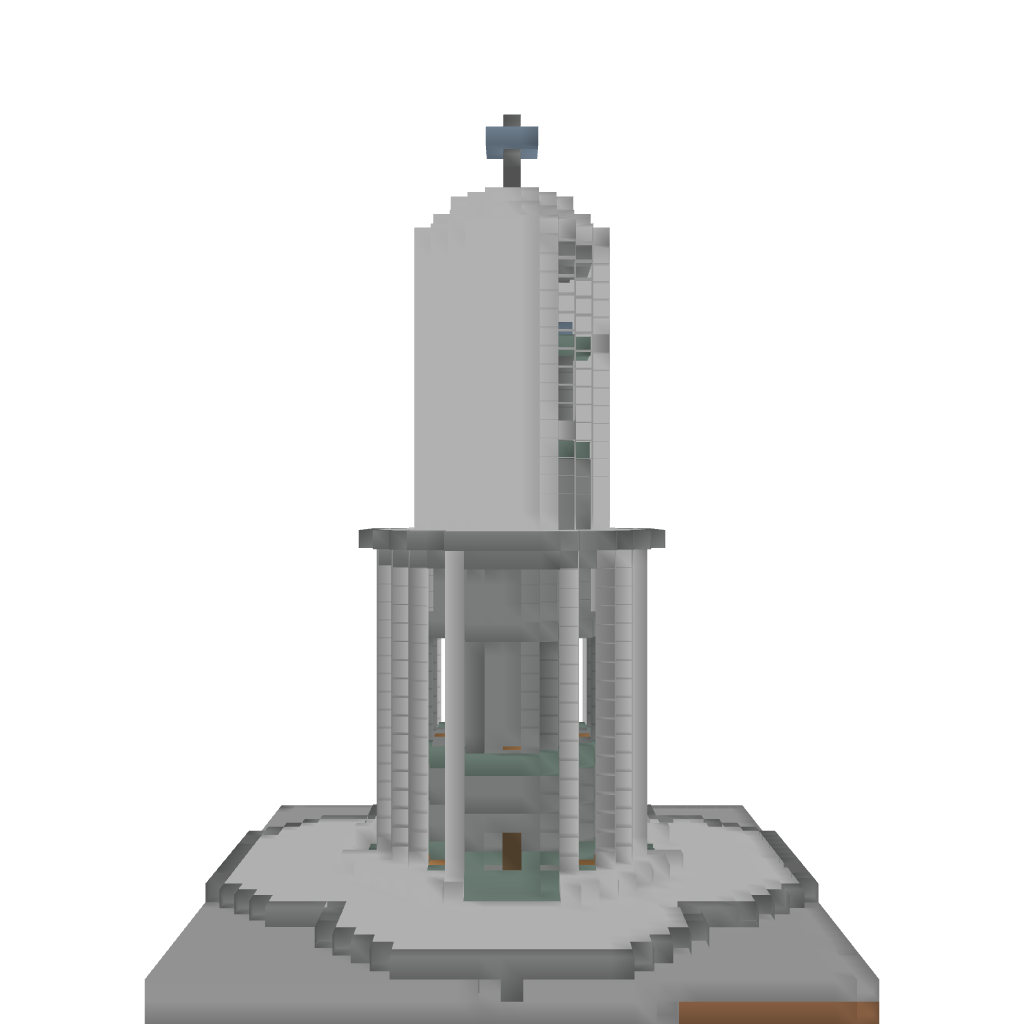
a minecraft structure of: Modern Grand Fountain